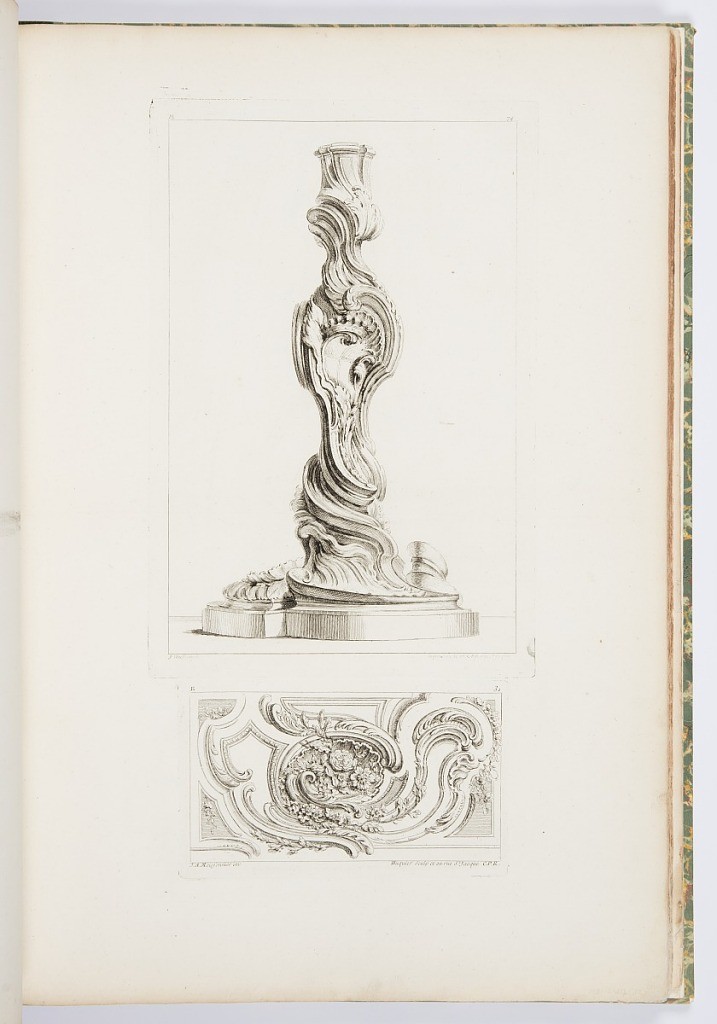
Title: Design for a Candlestick, plate 74, from Oeuvres de Juste-Aurèle Meissonnier (Works by Juste-Aurèle Meissonnier)
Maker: Juste-Aurèle Meissonnier, French, b. Italy, 1695–1750
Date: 1748
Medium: Engraving on white laid paper
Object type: Print
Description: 1921-6-212-32-a: Candlestick on platform; twisted from bottom up wi...;     1921-6-212-32-b: Rocaille design with large seashell at center full...